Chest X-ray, PA view. Patient: 51 years old, sex F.
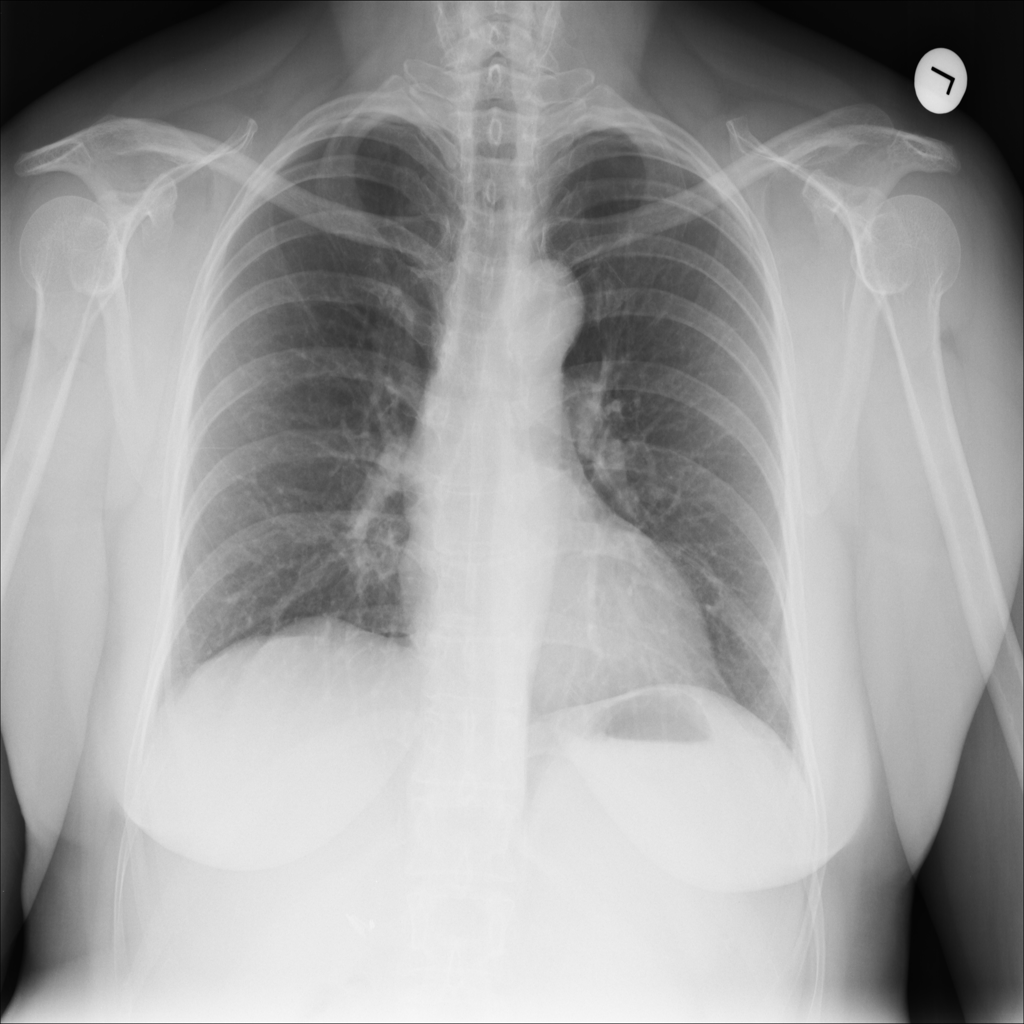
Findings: No Finding